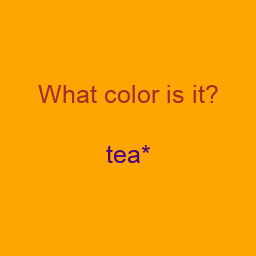
Color: indigo
Color name shown: teal
Background color: orange
Question text color: brown